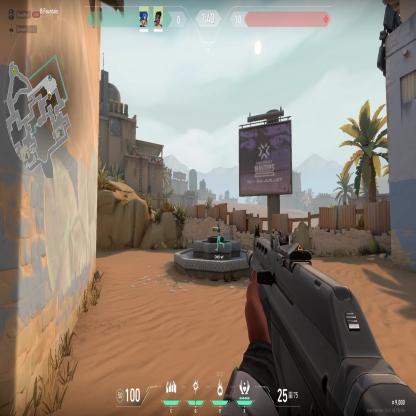
Label: teammate